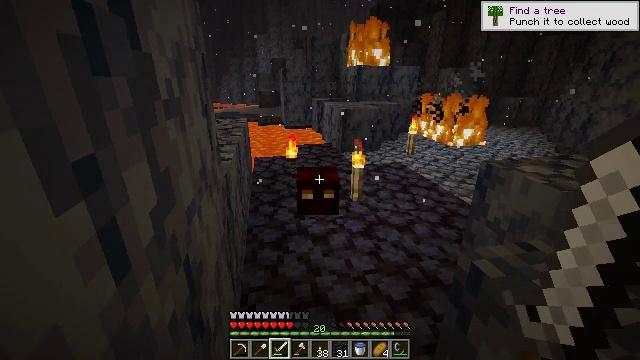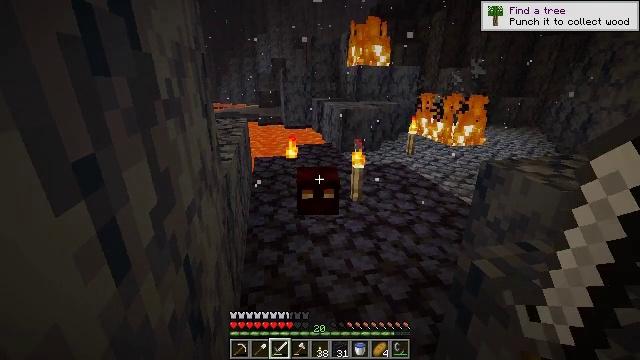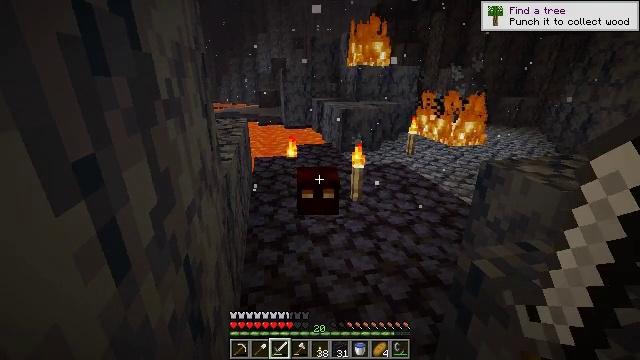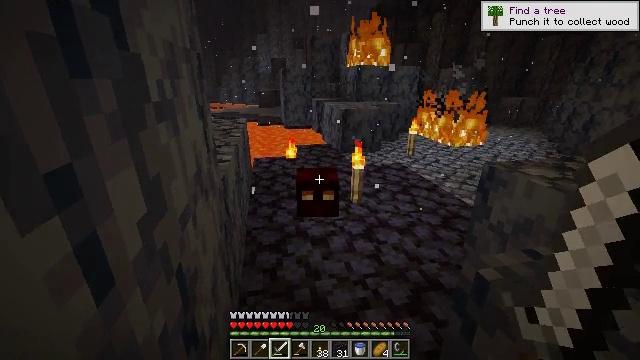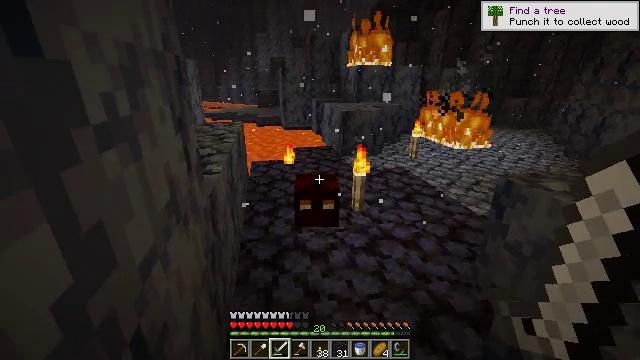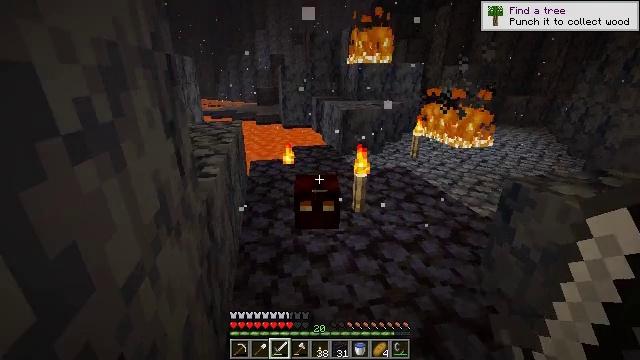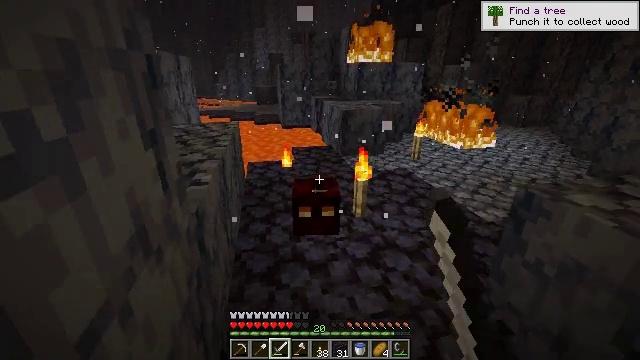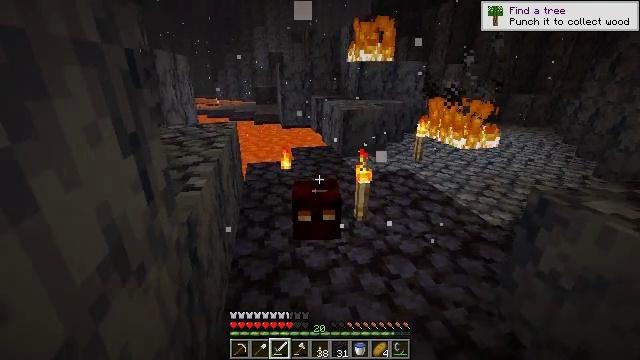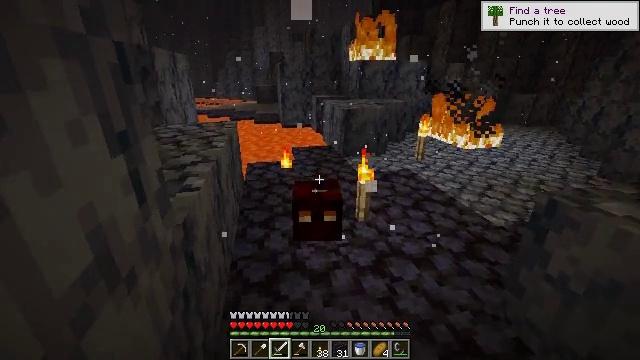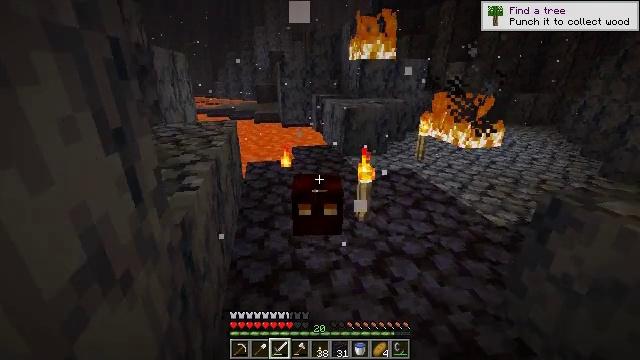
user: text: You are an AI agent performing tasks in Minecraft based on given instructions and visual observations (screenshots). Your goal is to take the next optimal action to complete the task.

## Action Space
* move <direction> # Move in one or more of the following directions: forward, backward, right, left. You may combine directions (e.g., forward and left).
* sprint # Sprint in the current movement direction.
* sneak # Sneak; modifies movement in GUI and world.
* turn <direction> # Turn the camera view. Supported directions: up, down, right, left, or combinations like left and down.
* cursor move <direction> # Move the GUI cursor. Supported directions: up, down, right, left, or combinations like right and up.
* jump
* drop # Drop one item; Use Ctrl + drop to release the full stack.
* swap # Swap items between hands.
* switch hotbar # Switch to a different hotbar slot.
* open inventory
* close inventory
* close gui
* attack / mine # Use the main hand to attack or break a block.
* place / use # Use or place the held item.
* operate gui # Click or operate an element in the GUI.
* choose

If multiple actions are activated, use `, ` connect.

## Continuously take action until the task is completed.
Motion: motion action
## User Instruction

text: Combat the magma cube.
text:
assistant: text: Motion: no_op
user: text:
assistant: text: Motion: no_op
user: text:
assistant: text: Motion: move forward
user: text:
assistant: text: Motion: move forward
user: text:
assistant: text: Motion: move forward, attack / mine
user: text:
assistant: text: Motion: attack / mine
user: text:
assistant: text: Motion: attack / mine
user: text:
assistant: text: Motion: attack / mine
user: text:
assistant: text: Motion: no_op
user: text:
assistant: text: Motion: no_op